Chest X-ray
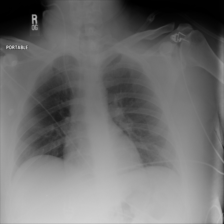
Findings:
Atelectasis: negative
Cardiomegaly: negative
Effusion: negative
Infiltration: negative
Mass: negative
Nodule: negative
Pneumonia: negative
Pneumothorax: negative
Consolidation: negative
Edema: negative
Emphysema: negative
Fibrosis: negative
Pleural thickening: negative
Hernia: negative